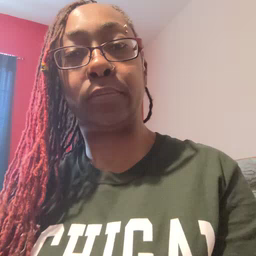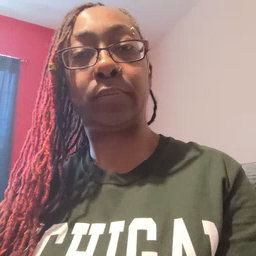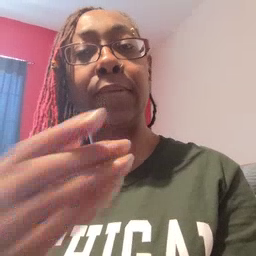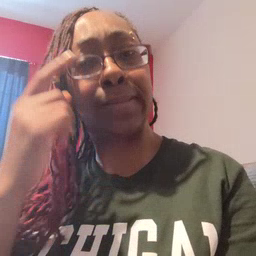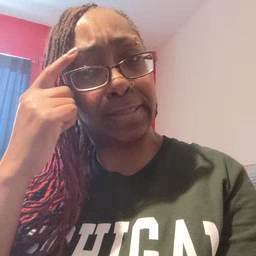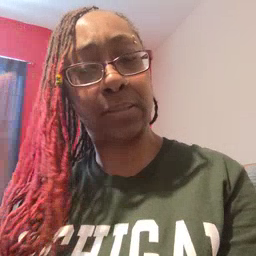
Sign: think